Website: lowes
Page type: receipt
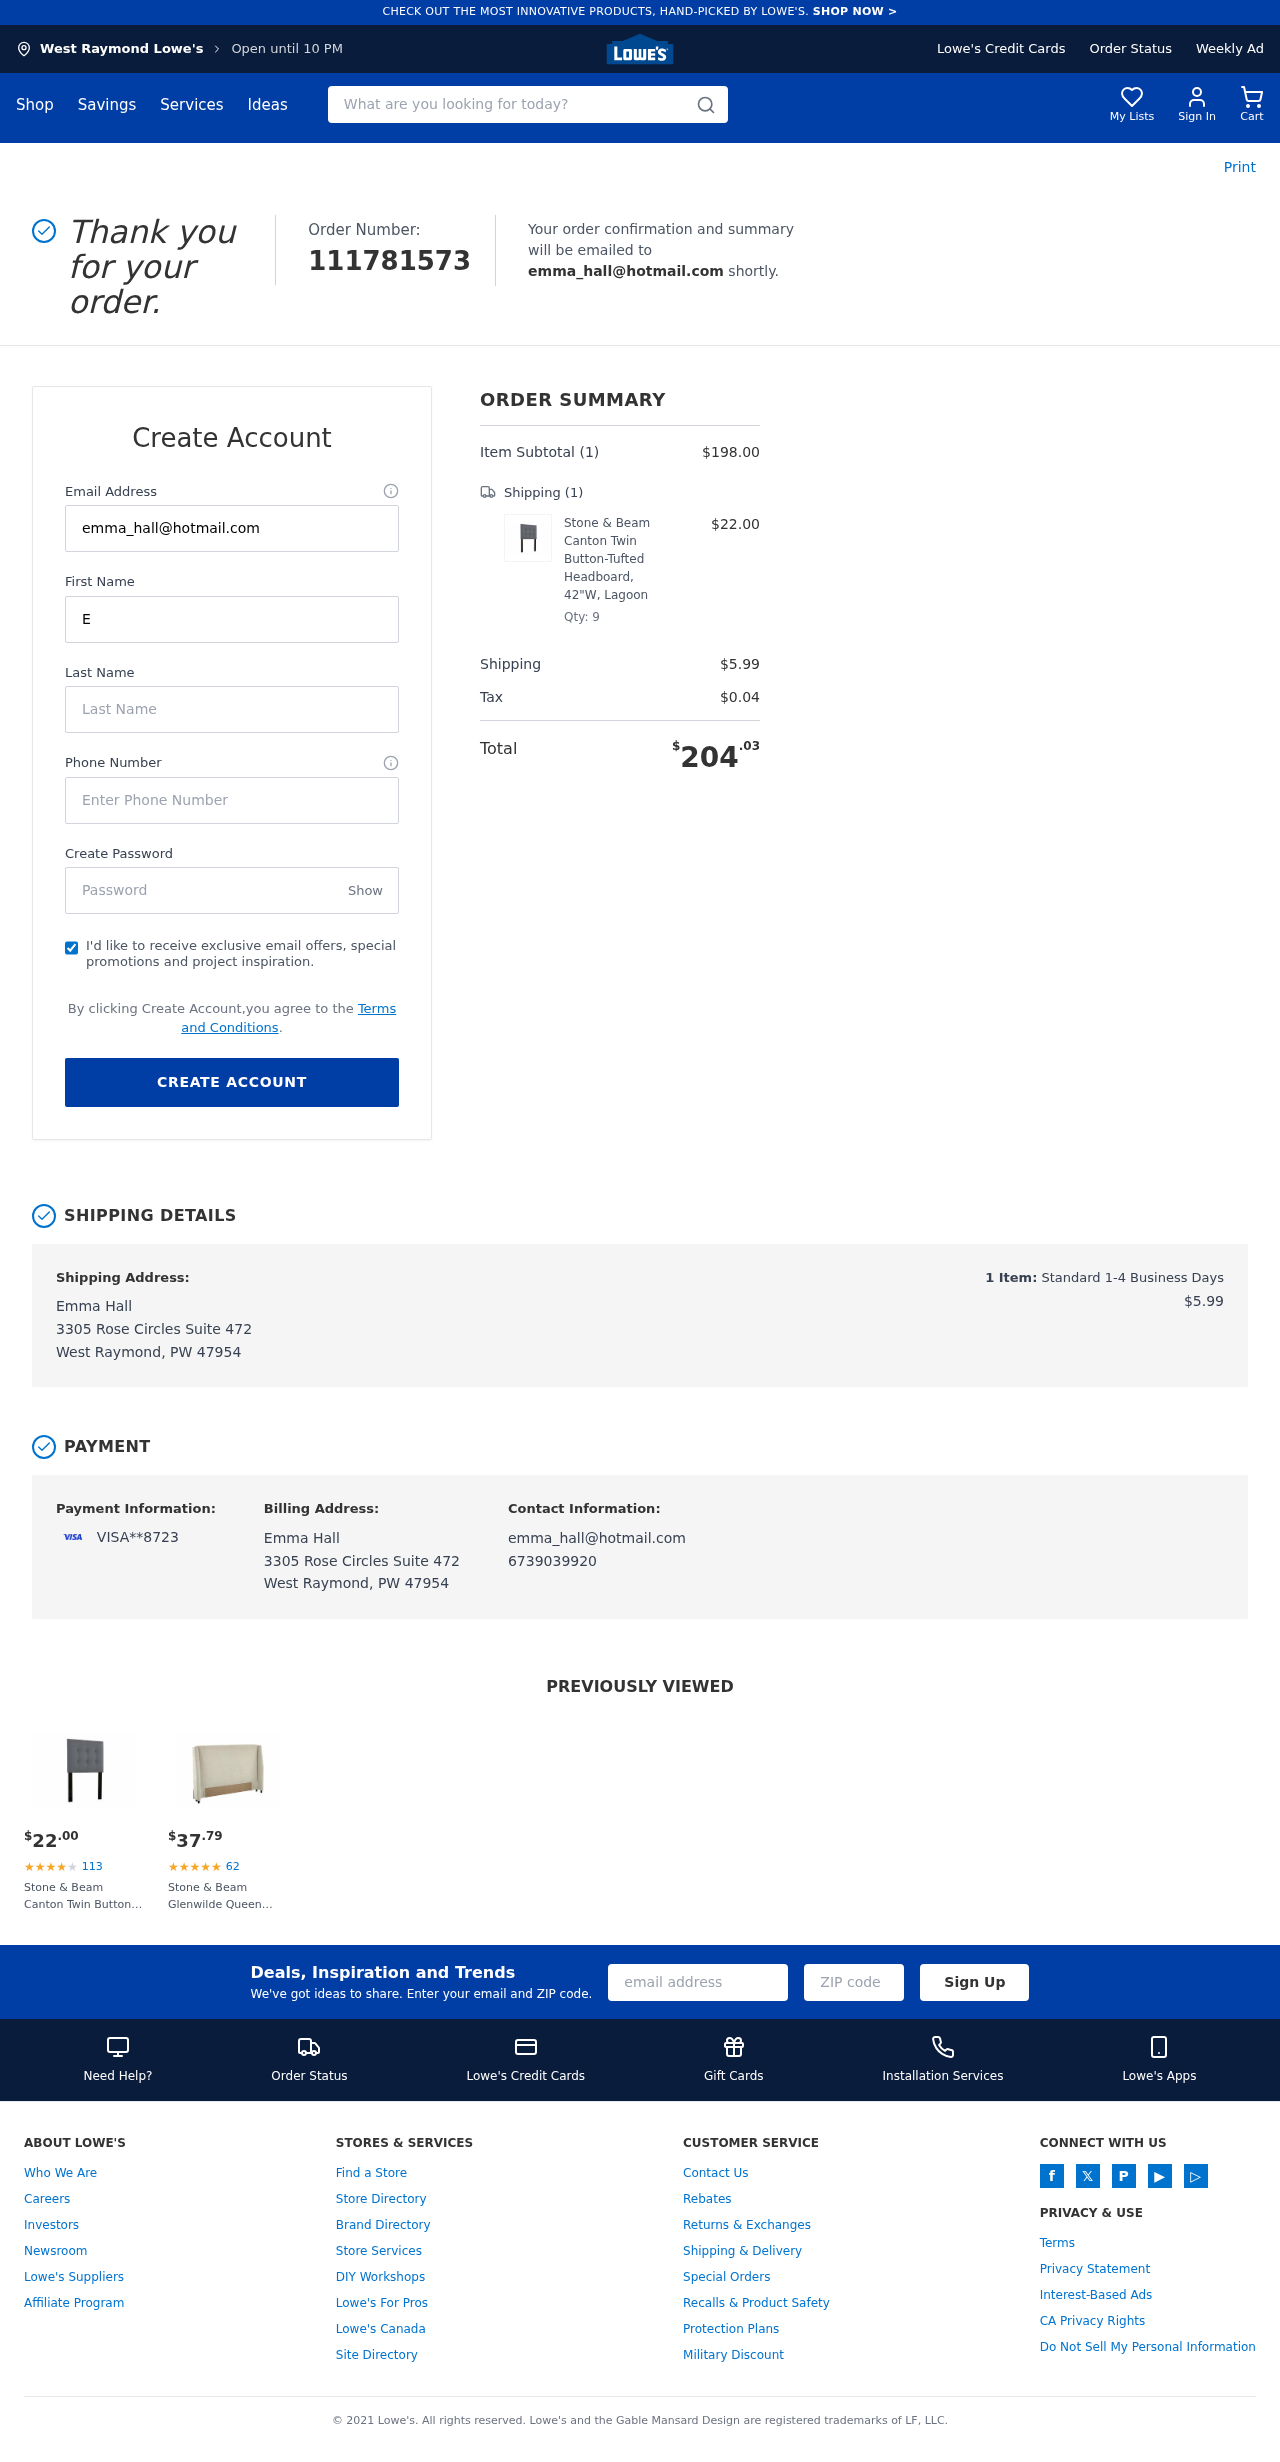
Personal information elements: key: PII_CARD_LAST4
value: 8723
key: PII_CARD_TYPE
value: VISA
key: PII_CITY
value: West Raymond
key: PII_EMAIL
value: emma_hall@hotmail.com
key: PII_FULLNAME
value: Emma Hall
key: PII_PHONE
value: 6739039920
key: PII_STREET
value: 3305 Rose Circles Suite 472
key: PII_FIRSTNAME
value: Emma
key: PII_LASTNAME
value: Hall
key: PII_CITY_STATE_ZIP
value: West Raymond, PW 47954
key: PII_FULLNAME2
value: Emma Hall
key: PII_FULLNAME3
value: Emma Hall
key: PII_FIRSTNAME2
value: Emma
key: PII_FIRSTNAME3
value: Emma
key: PII_LASTNAME2
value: Hall
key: PII_LASTNAME3
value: Hall
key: PII_FIRSTNAME_DERIVED
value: Emma
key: PII_LASTNAME_DERIVED
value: Hall
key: PII_FULLNAME_DERIVED
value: Emma Hall
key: PII_NAME_FULL_DERIVED
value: Emma Hall
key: PII_STREET2
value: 3305 Rose Circles Suite 472
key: PII_CITY_STATE_ZIP2
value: West Raymond, PW 47954
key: PII_EMAIL2
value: emma_hall@hotmail.com
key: PII_EMAIL3
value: emma_hall@hotmail.com
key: PII_PHONE_LINE
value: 9920
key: PII_PHONE_SUFFIX
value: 9920
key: PII_PHONE2
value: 6739039920
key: PII_PHONE3
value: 6739039920
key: PII_PHONE_NUMERIC
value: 6739039920
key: PII_PHONE_LINE_NUMERIC
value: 9920
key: PII_PHONE_SUFFIX_NUMERIC
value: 9920
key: PII_PHONE2_NUMERIC
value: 6739039920
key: PII_PHONE3_NUMERIC
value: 6739039920
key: PII_PHONE_DIGITS
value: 6739039920
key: PII_PHONE_LAST4
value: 9920
Product elements: key: PRODUCT1_NAME
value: Stone & Beam Canton Twin Button-Tufted Headboard, 42"W, Lagoon
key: PRODUCT1_PRICE
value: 22
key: PRODUCT1_QUANTITY
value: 9
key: PRODUCT2_NAME
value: Stone & Beam Glenwilde Queen Headboard, 75"W, Pearl
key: PRODUCT2_NUM_RATINGS
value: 62
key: PRODUCT2_PRICE
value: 37.79
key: PRODUCT1_PRICE2
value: $22.00
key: PRODUCT1_RATING2
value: ★
★
★
★
★
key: PRODUCT1_NUM_RATINGS2
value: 113
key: PRODUCT1_NAME2
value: Stone & Beam Canton Twin Button-Tufted Headboard, 42"W, Lagoon
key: PRODUCT2_RATING
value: ★
★
★
★
★
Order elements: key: ORDER_ID
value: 111781573
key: ORDER_NUM_ITEMS
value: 1
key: ORDER_SUBTOTAL
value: $198.00
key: ORDER_NUM_ITEMS2
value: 1
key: ORDER_SHIPPING_COST
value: $5.99
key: ORDER_TAX
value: $0.04
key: ORDER_TOTAL
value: $204.03
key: ORDER_NUM_ITEMS3
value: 1
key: ORDER_SHIPPING_COST2
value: $5.99
Search elements: key: HEADER_SEARCH
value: What are you looking for today?